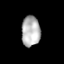
Tissue: lung
Cell type: T cells
Senescence score: 0.2358
Nuclear area (px): 555
Mean DAPI intensity: 180.359